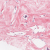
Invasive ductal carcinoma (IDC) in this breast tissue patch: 0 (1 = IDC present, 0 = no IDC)